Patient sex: F
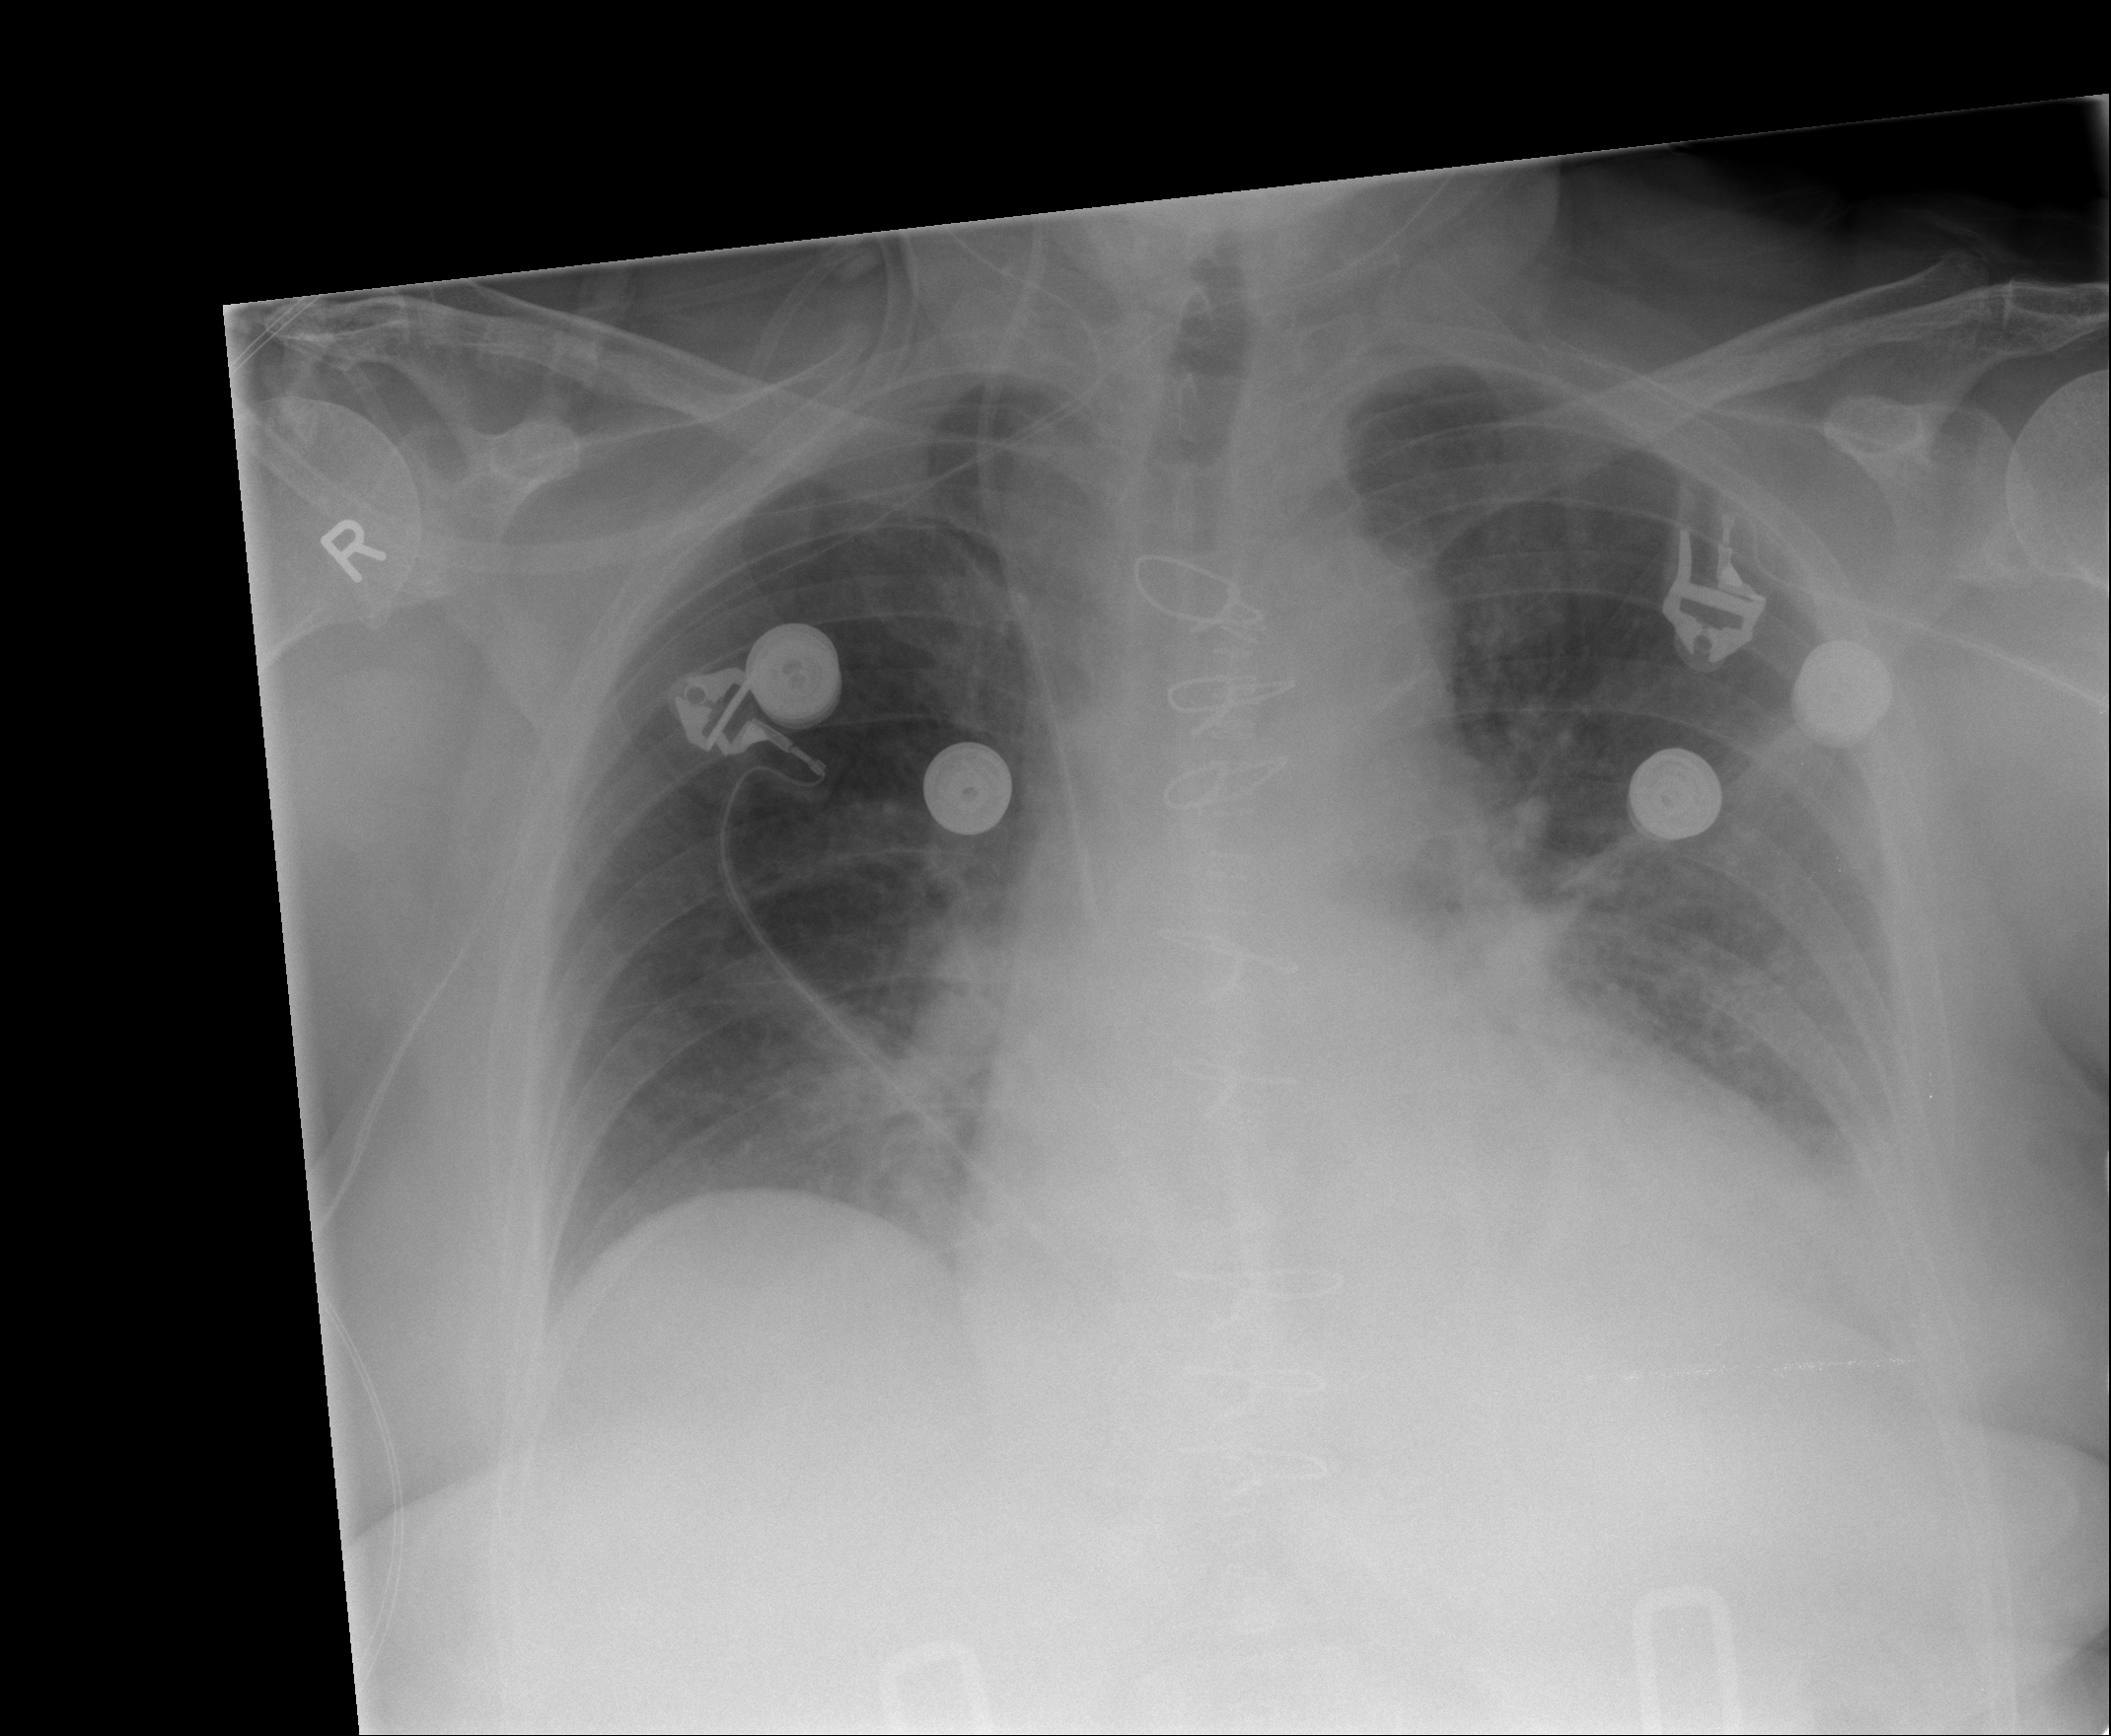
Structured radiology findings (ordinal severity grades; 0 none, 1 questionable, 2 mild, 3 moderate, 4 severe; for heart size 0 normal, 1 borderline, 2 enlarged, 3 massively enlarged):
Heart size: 2
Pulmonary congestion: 2
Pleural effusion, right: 0
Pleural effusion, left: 2
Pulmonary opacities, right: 2
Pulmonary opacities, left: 2
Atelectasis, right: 1
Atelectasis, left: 2